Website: walmart
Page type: address-validator
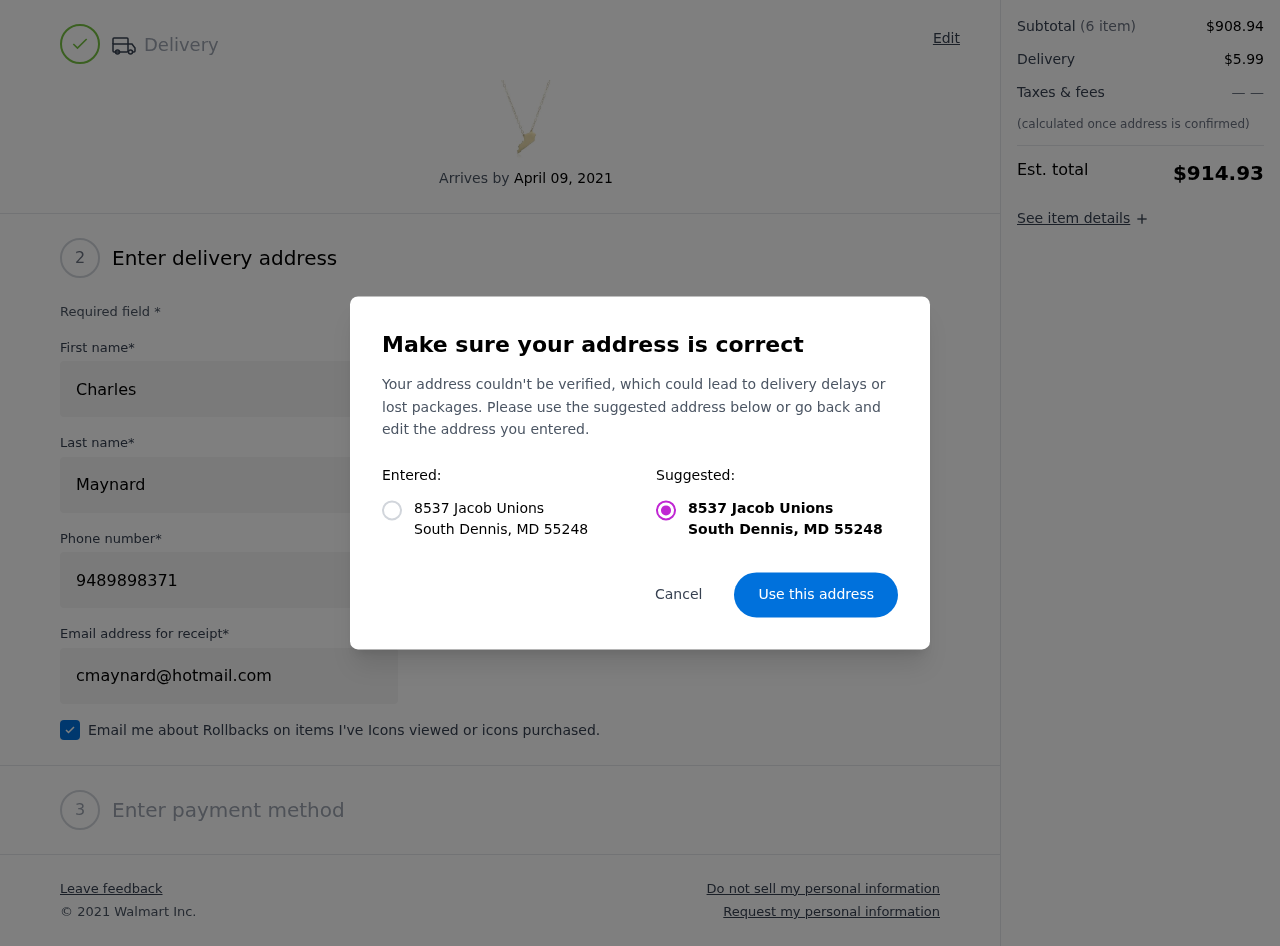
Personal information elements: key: PII_CITY
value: South Dennis
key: PII_POSTCODE
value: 55248
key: PII_STATE_ABBR
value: MD
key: PII_STREET
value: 8537 Jacob Unions
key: PII_FIRSTNAME
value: Charles
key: PII_LASTNAME
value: Maynard
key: PII_STREET2
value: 3608 Jones Road Apt. 922
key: PII_PHONE
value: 9489898371
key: PII_EMAIL
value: cmaynard@hotmail.com
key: PII_POSTCODE_FULL
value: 55248
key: PII_POSTCODE_NUMERIC
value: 55248
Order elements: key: ORDER_DELIVERY_DATE
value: April 09, 2021
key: ORDER_SUBTOTAL
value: $908.94
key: ORDER_SHIPPING_COST
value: $5.99
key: ORDER_TOTAL
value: $914.93